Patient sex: M
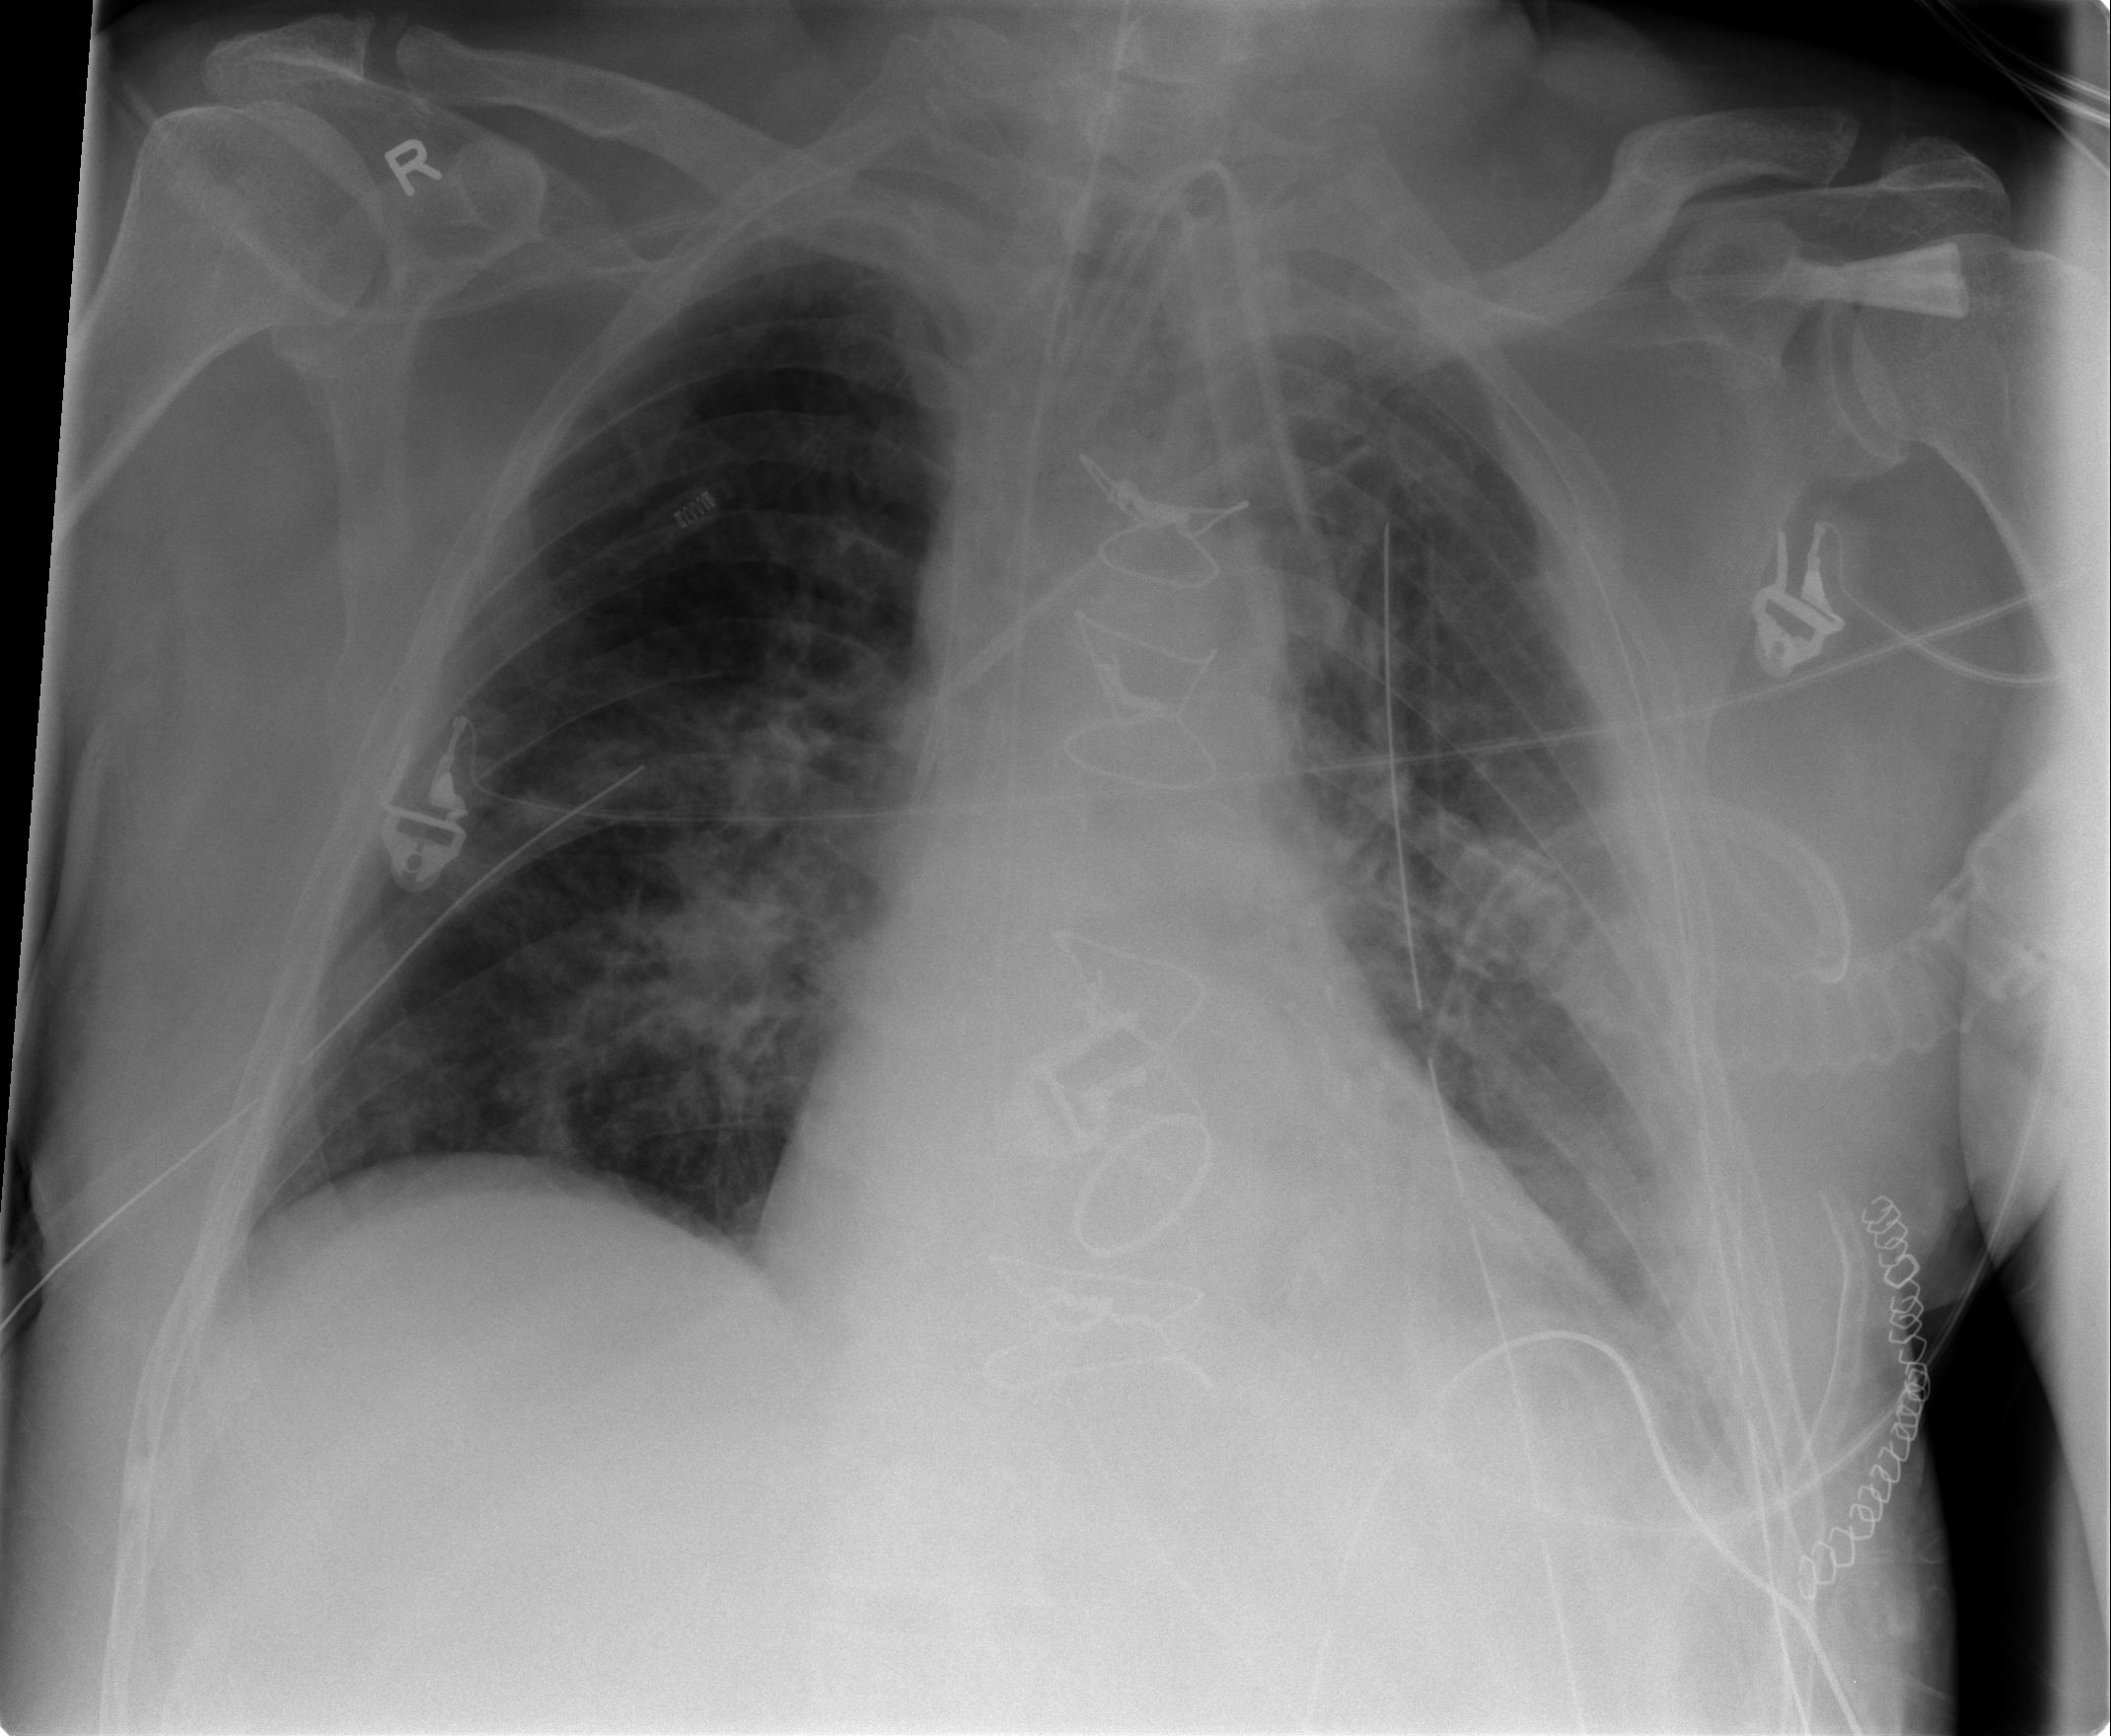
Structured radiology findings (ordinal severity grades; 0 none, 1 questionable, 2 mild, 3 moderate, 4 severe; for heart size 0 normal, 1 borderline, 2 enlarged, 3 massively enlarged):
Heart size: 1
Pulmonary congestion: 2
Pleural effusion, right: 1
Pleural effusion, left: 2
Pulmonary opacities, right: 2
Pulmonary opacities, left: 2
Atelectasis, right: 2
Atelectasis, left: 3